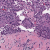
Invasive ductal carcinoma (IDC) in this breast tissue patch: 1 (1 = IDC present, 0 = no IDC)